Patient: sex F, age 71
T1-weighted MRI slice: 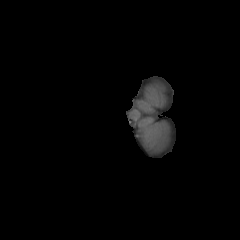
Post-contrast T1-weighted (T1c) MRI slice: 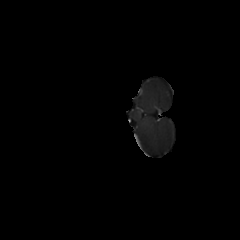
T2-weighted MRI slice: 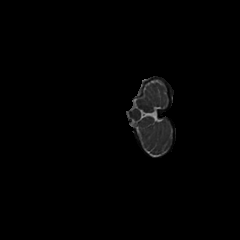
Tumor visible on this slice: no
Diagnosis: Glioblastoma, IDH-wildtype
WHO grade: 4